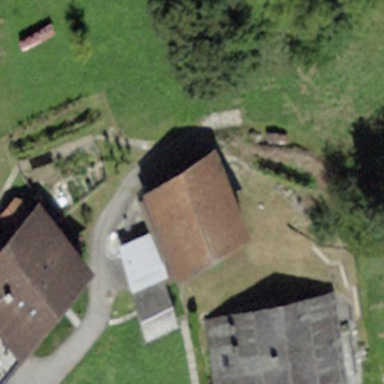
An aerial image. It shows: Shed building.